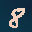
Label: 8